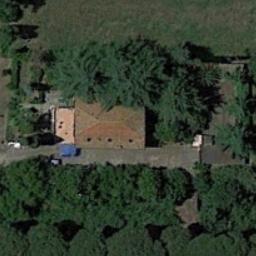
Label: residential